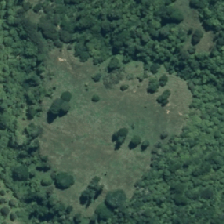
Land cover: manuka_kanuka